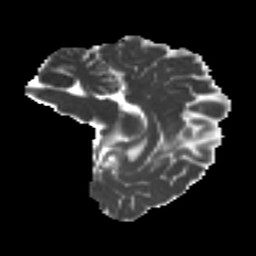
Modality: MD
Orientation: sagittal
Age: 23
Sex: female
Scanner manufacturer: ge
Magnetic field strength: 3 T
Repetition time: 7.8 s
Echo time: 0.0606 s